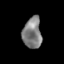
Tissue: skin
Cell type: Epithelial cells
Senescence score: 0.2715
Nuclear area (px): 569
Mean DAPI intensity: 127.424